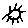
Label: sun